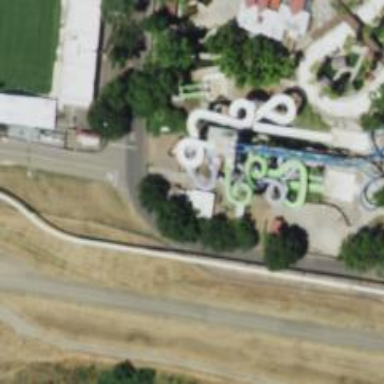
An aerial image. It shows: Aqueduct bridge featuring water slide attraction.